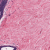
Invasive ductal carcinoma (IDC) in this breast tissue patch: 0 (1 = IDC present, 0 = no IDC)